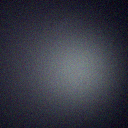
Screen state: off